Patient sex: M
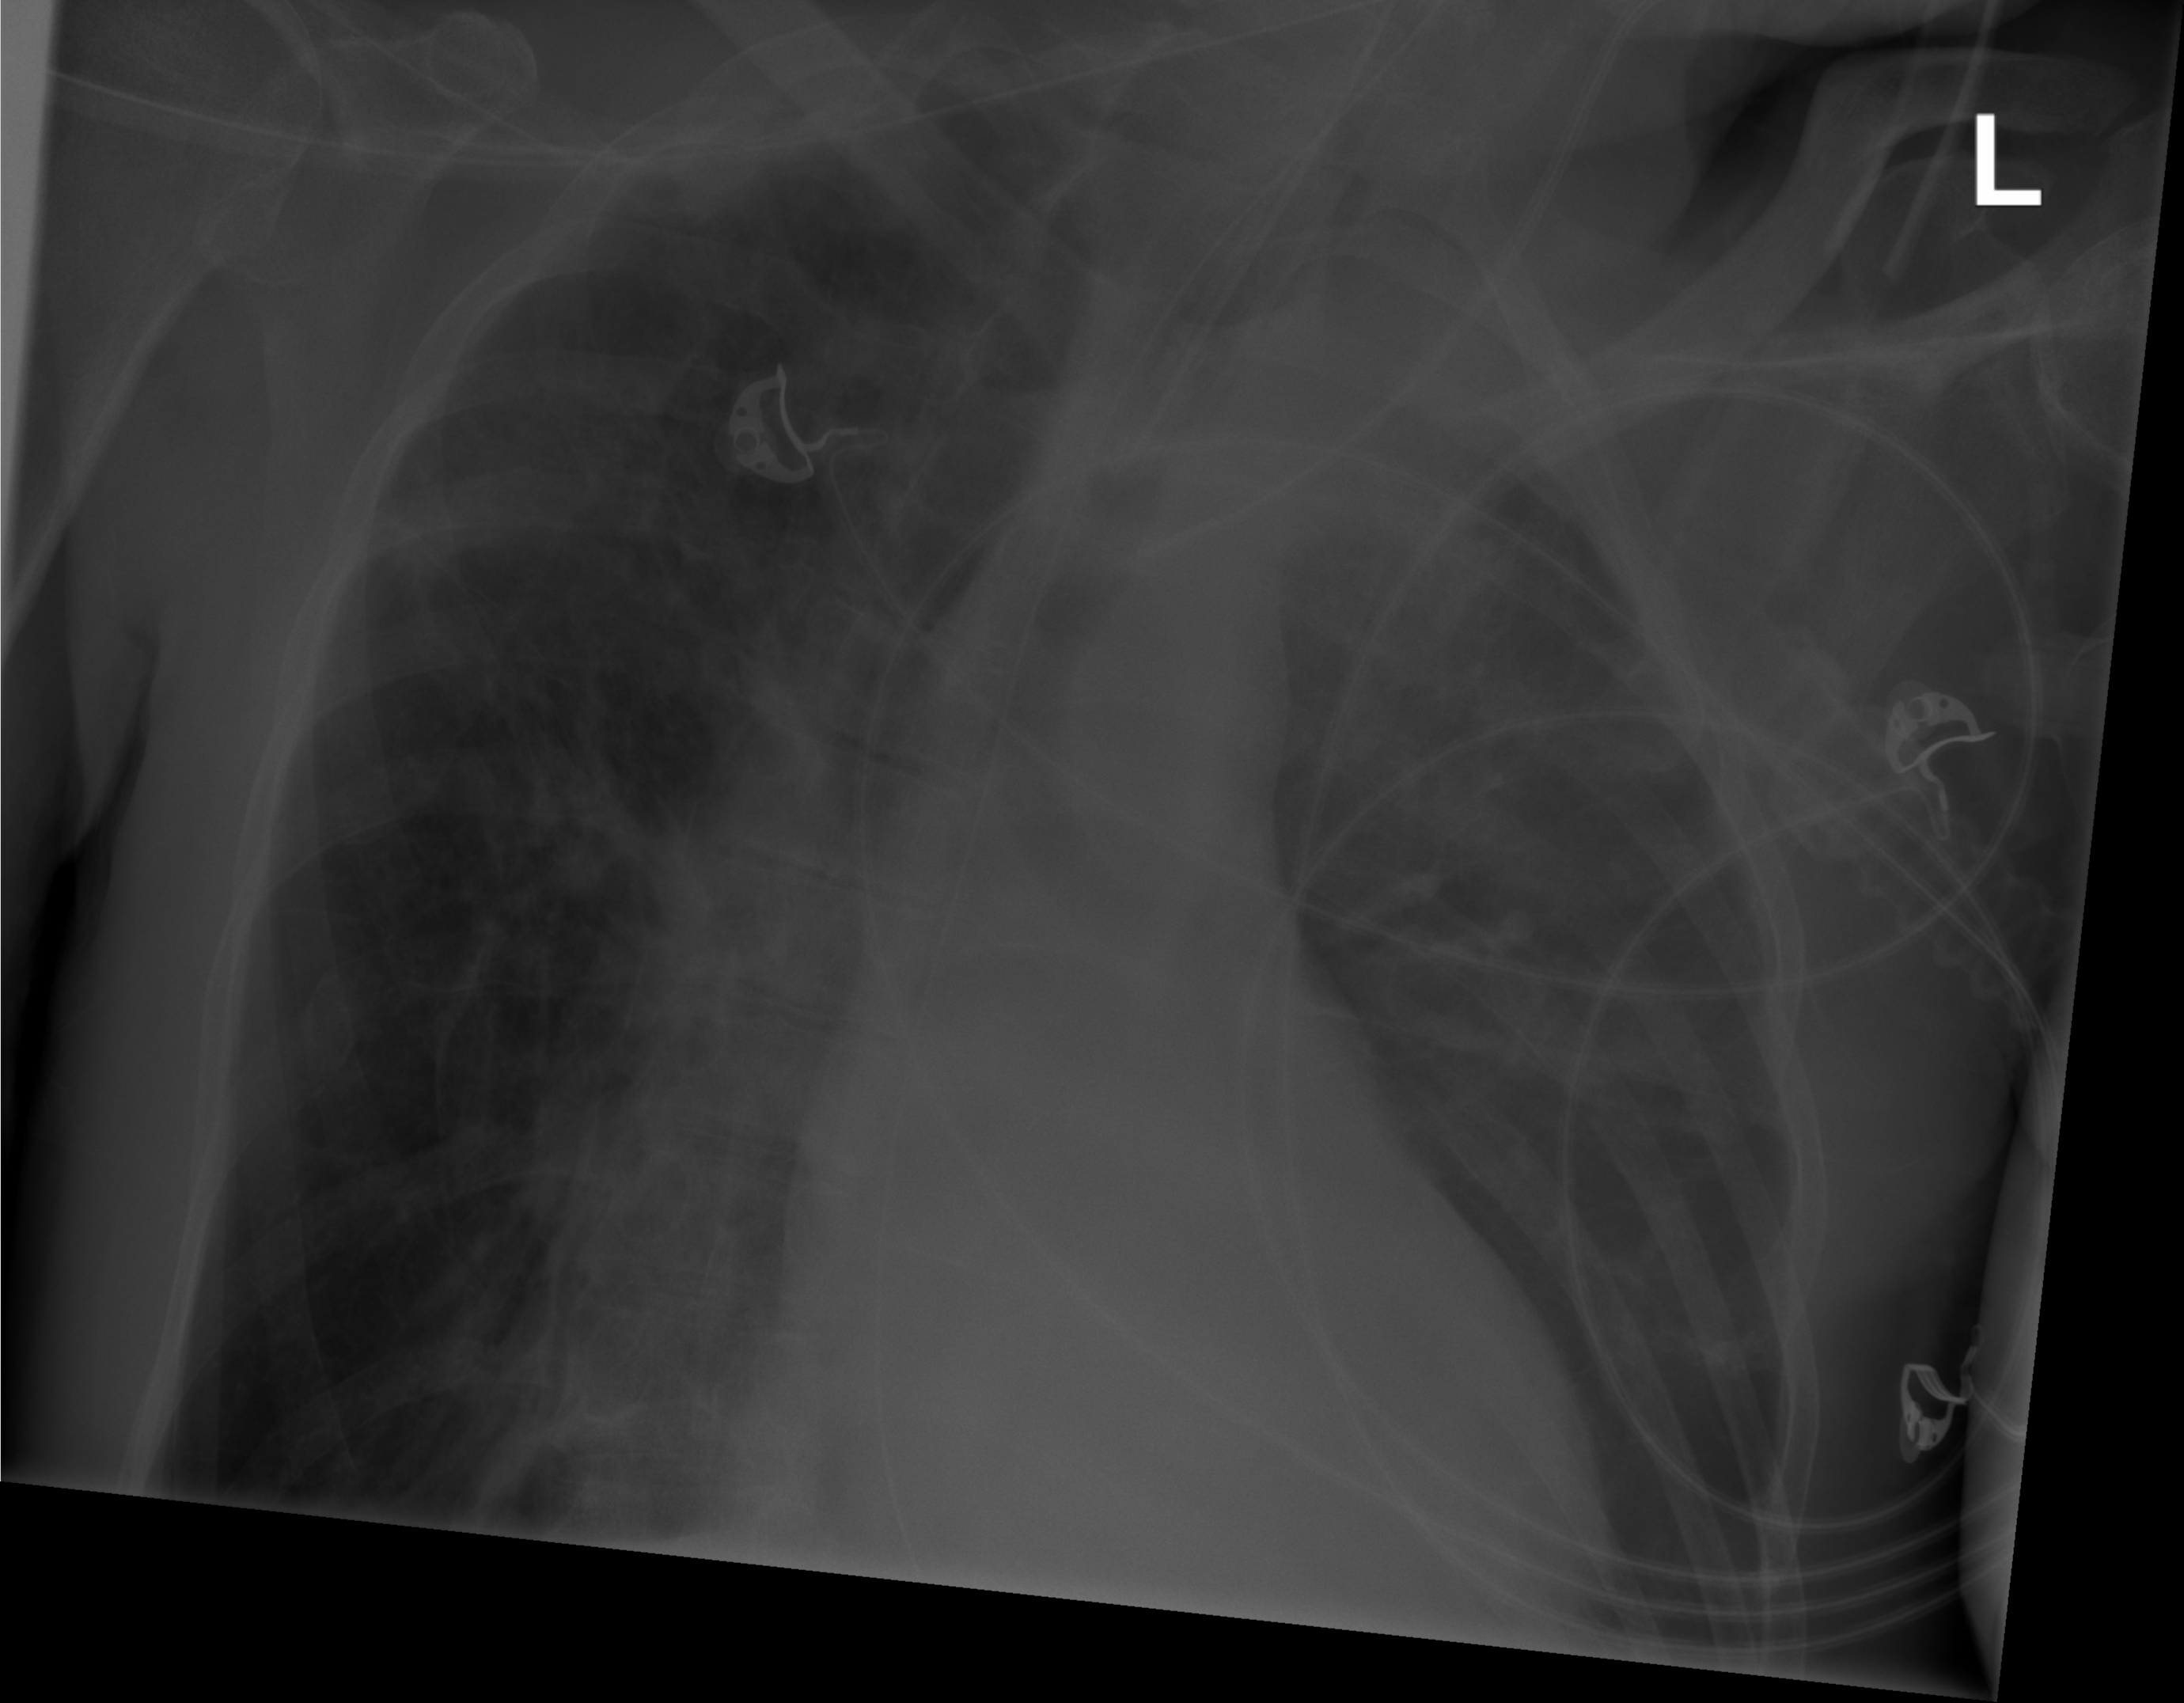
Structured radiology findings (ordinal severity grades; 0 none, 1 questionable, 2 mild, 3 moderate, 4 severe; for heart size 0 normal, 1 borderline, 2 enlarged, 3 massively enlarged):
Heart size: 0
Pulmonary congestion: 2
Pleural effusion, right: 1
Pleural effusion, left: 2
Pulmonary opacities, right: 2
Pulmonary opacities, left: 2
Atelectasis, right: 2
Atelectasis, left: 2